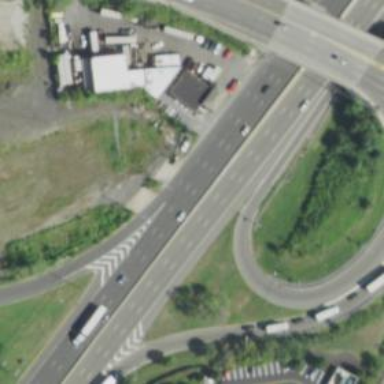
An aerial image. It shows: Trunk link highway.